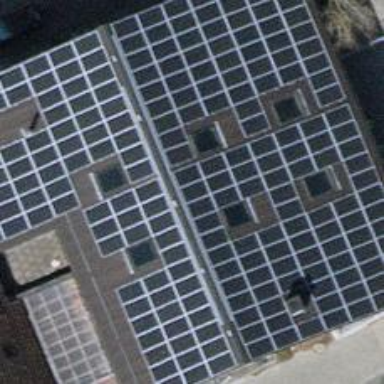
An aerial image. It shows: Solar power generator with photovoltaic panels.